Aerial crown-view tile of a tropical tree (Barro Colorado Island, Panama), acquired 20250124:
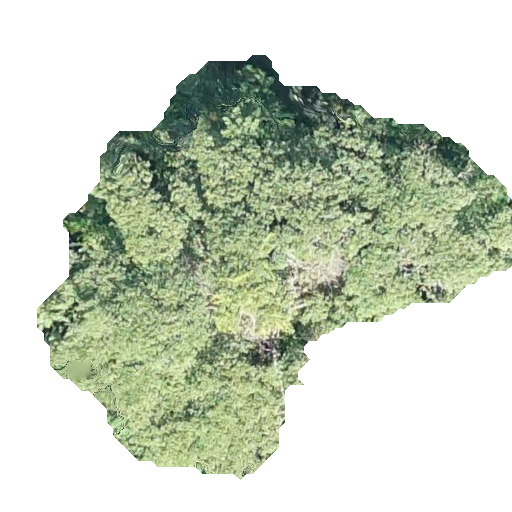
Species: Hura crepitans
GBIF accepted scientific name: Hura crepitans
Crown area: 175.715 m²